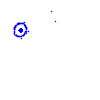
Particle: pion